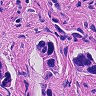
Metastatic tissue present: yes